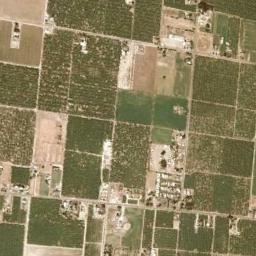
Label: rectangular_farmland